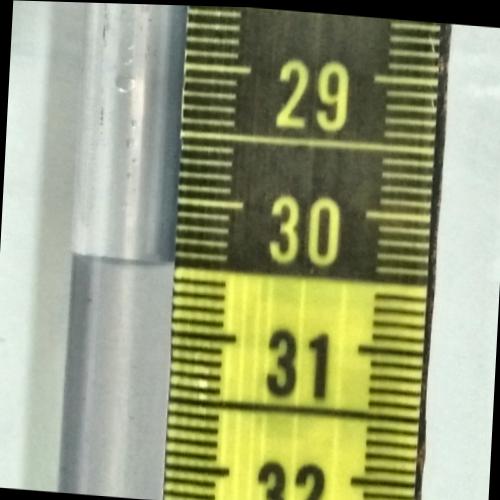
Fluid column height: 30.5 cm